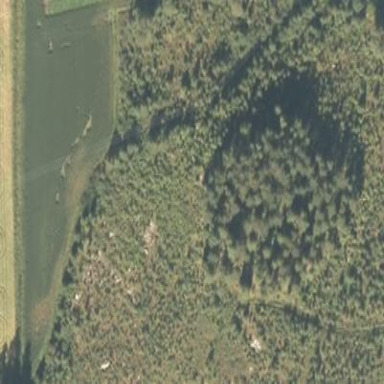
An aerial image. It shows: Forest area.